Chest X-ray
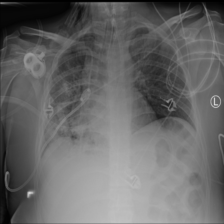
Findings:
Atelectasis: negative
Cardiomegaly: negative
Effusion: positive
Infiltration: negative
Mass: negative
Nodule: negative
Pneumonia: negative
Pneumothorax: negative
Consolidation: negative
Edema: negative
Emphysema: negative
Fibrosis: negative
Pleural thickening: negative
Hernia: negative